Question: I have used volley to call api's so the version I was using is "" but today almost after 5 months it seems some error has caused after I imported my project work in another laptop so I am getting error after running
> W/System.err: remove failed: ENOENT (No such file or directory) :
/data/user/0/in.medma.callbin/files/.Fabric/com.crashlytics.sdk.android.crashlytics-core/log-files/crashlytics-userlog-59DC9B9B0184-<PHONE>-3FD34D64056C.tempE/UncaughtException: java.lang.NullPointerException: Attempt to invoke
virtual method 'int java.lang.String.hashCode()' on a null object
reference
at com.android.volley.Request.(Request.java:136)
at com.android.volley.toolbox.StringRequest.(StringRequest.java:43)
at in.medma.callbin.LoginActivity$5.(LoginActivity.java:0)
at in.medma.callbin.LoginActivity.requestForSMS(LoginActivity.java:203)
at in.medma.callbin.LoginActivity.validateForm(LoginActivity.java:189)
at in.medma.callbin.LoginActivity.onClick(LoginActivity.java:155)
In Fabric crashlytic I am getting this

Volley request
'''
private void requestForSMS(final String mobile) {
StringRequest strReq = new StringRequest(Request.Method.POST,
Config.URL_REQUEST_SMS, new Response.Listener<String>() {
@Override
public void onResponse(String response) {
try {
JSONObject responseObj = new JSONObject(response);
// Parsing json object response
// response will be a json object
boolean error = responseObj.getBoolean("error");
String message = responseObj.getString("message");
// checking for error, if not error SMS is initiated
// device should receive it shortly
if (!error) {
// boolean flag saying device is waiting for sms
pref.setIsWaitingForSms(true);
viewPager.setCurrentItem(1);
Toast.makeText(getApplicationContext(), message, Toast.LENGTH_SHORT).show();
} else {
Toast.makeText(getApplicationContext(),
"Error: " + message,
Toast.LENGTH_LONG).show();
}
// hiding the progress bar
} catch (JSONException e) {
Toast.makeText(getApplicationContext(),
"Error: " + e.getMessage(),
Toast.LENGTH_LONG).show();
}
}
}, new Response.ErrorListener() {
@Override
public void onErrorResponse(VolleyError error) {
Log.e(TAG, "Error: " + error.getMessage());
Toast.makeText(getApplicationContext(),
error.getMessage(), Toast.LENGTH_SHORT).show();
}
}) {
/**
* Passing user parameters to our server
* @return
*/
@Override
protected Map<String, String> getParams() {
Map<String, String> params = new HashMap<String, String>();
params.put("mobile", mobile);
Log.e(TAG, "Posting params: " + params.toString());
return params;
}
};
// Adding request to request queue
MyApplication.getInstance().addToRequestQueue(strReq);
}
'''
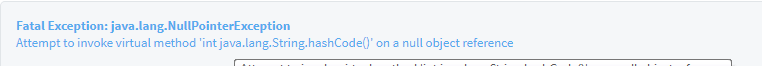
Answer: Compile with
> compile 'eu.the4thfloor.volley:com.android.volley:2015.05.28'